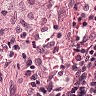
Metastatic tissue present: no